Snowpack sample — Snodgrass Mountain, Crested Butte, Colorado (2/4/25, 12:06 PM MST)
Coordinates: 38.923, -106.968
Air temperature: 35 °F
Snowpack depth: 80 cm
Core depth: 50 cm
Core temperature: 30.2 °F
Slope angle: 14°, slope face: 78°
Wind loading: low
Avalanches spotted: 0
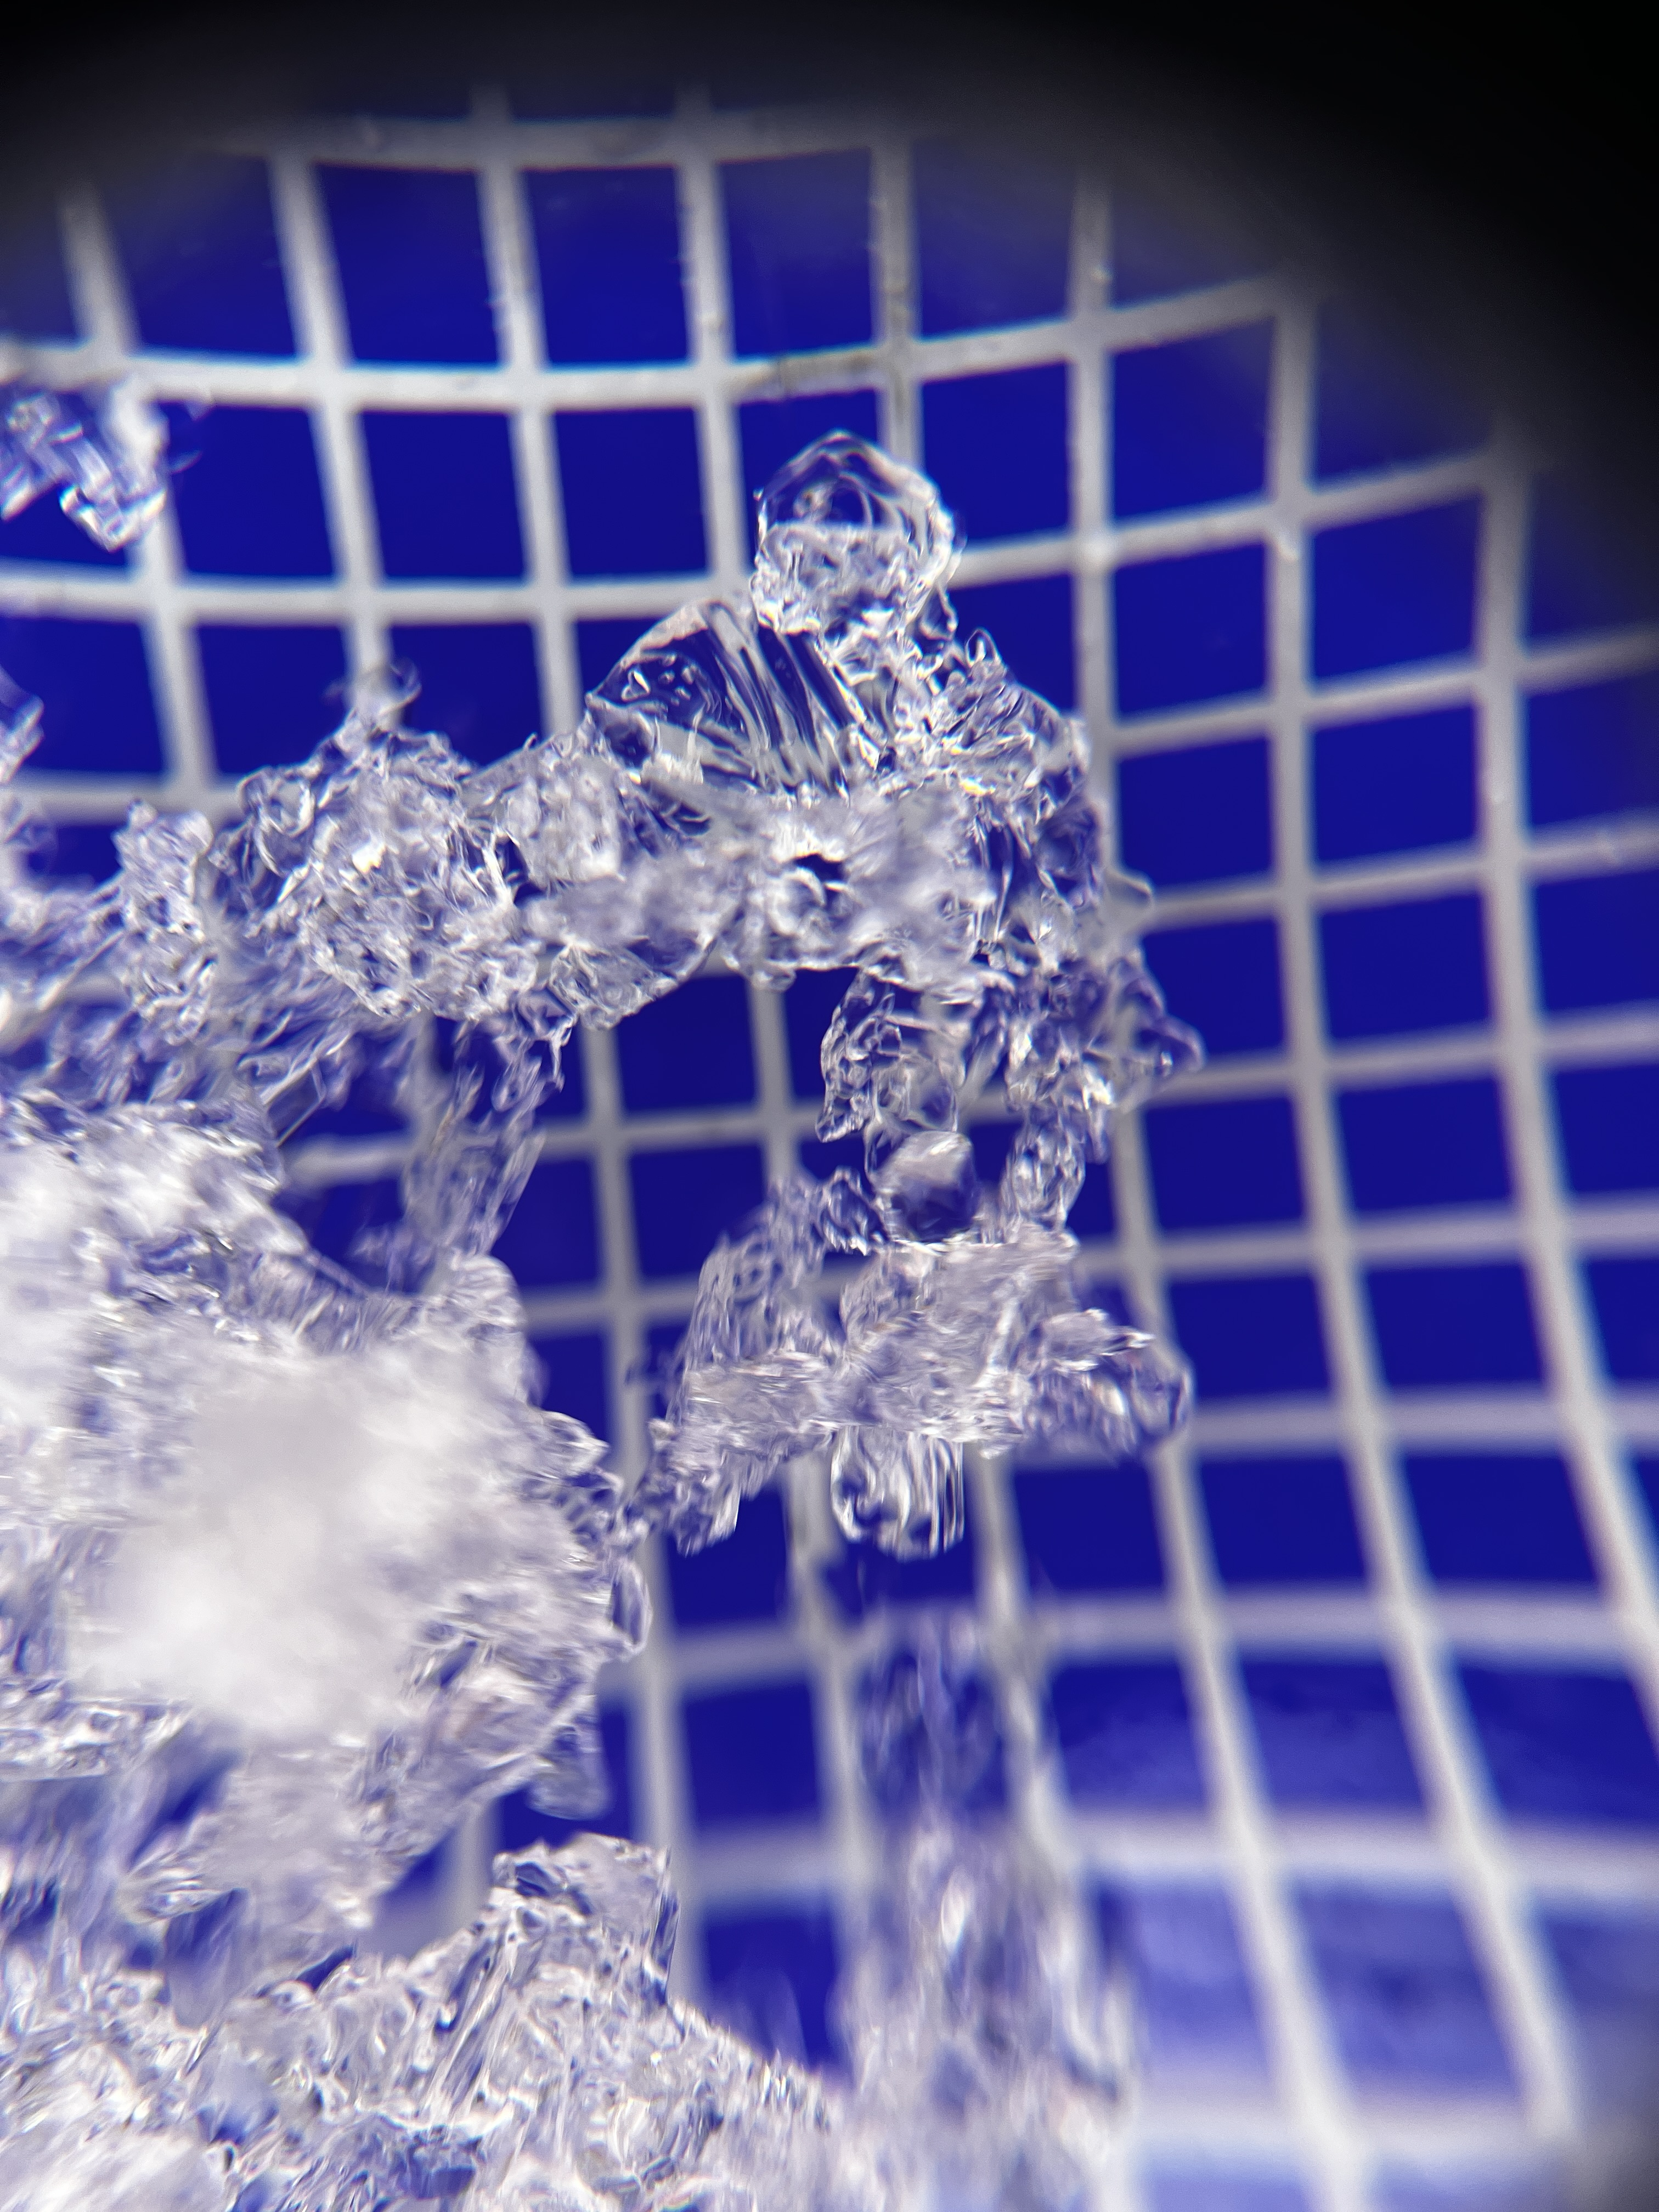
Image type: magnified_profile
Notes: No avalanches nearby, unusually warm weather for the last month reported by residents, Collected 25 yards from treeline